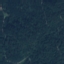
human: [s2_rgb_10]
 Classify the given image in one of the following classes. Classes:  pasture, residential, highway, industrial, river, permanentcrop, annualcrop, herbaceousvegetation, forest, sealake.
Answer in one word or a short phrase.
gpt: Forest